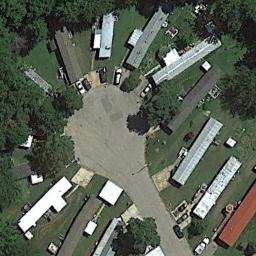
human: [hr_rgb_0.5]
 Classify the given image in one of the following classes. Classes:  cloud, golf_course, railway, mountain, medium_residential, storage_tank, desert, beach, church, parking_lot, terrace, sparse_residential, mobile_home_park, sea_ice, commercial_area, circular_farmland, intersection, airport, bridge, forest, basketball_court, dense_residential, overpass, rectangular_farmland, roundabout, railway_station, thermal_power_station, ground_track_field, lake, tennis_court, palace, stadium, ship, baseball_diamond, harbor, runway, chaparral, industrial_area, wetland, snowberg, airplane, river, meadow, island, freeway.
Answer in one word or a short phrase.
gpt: mobile_home_park